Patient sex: M
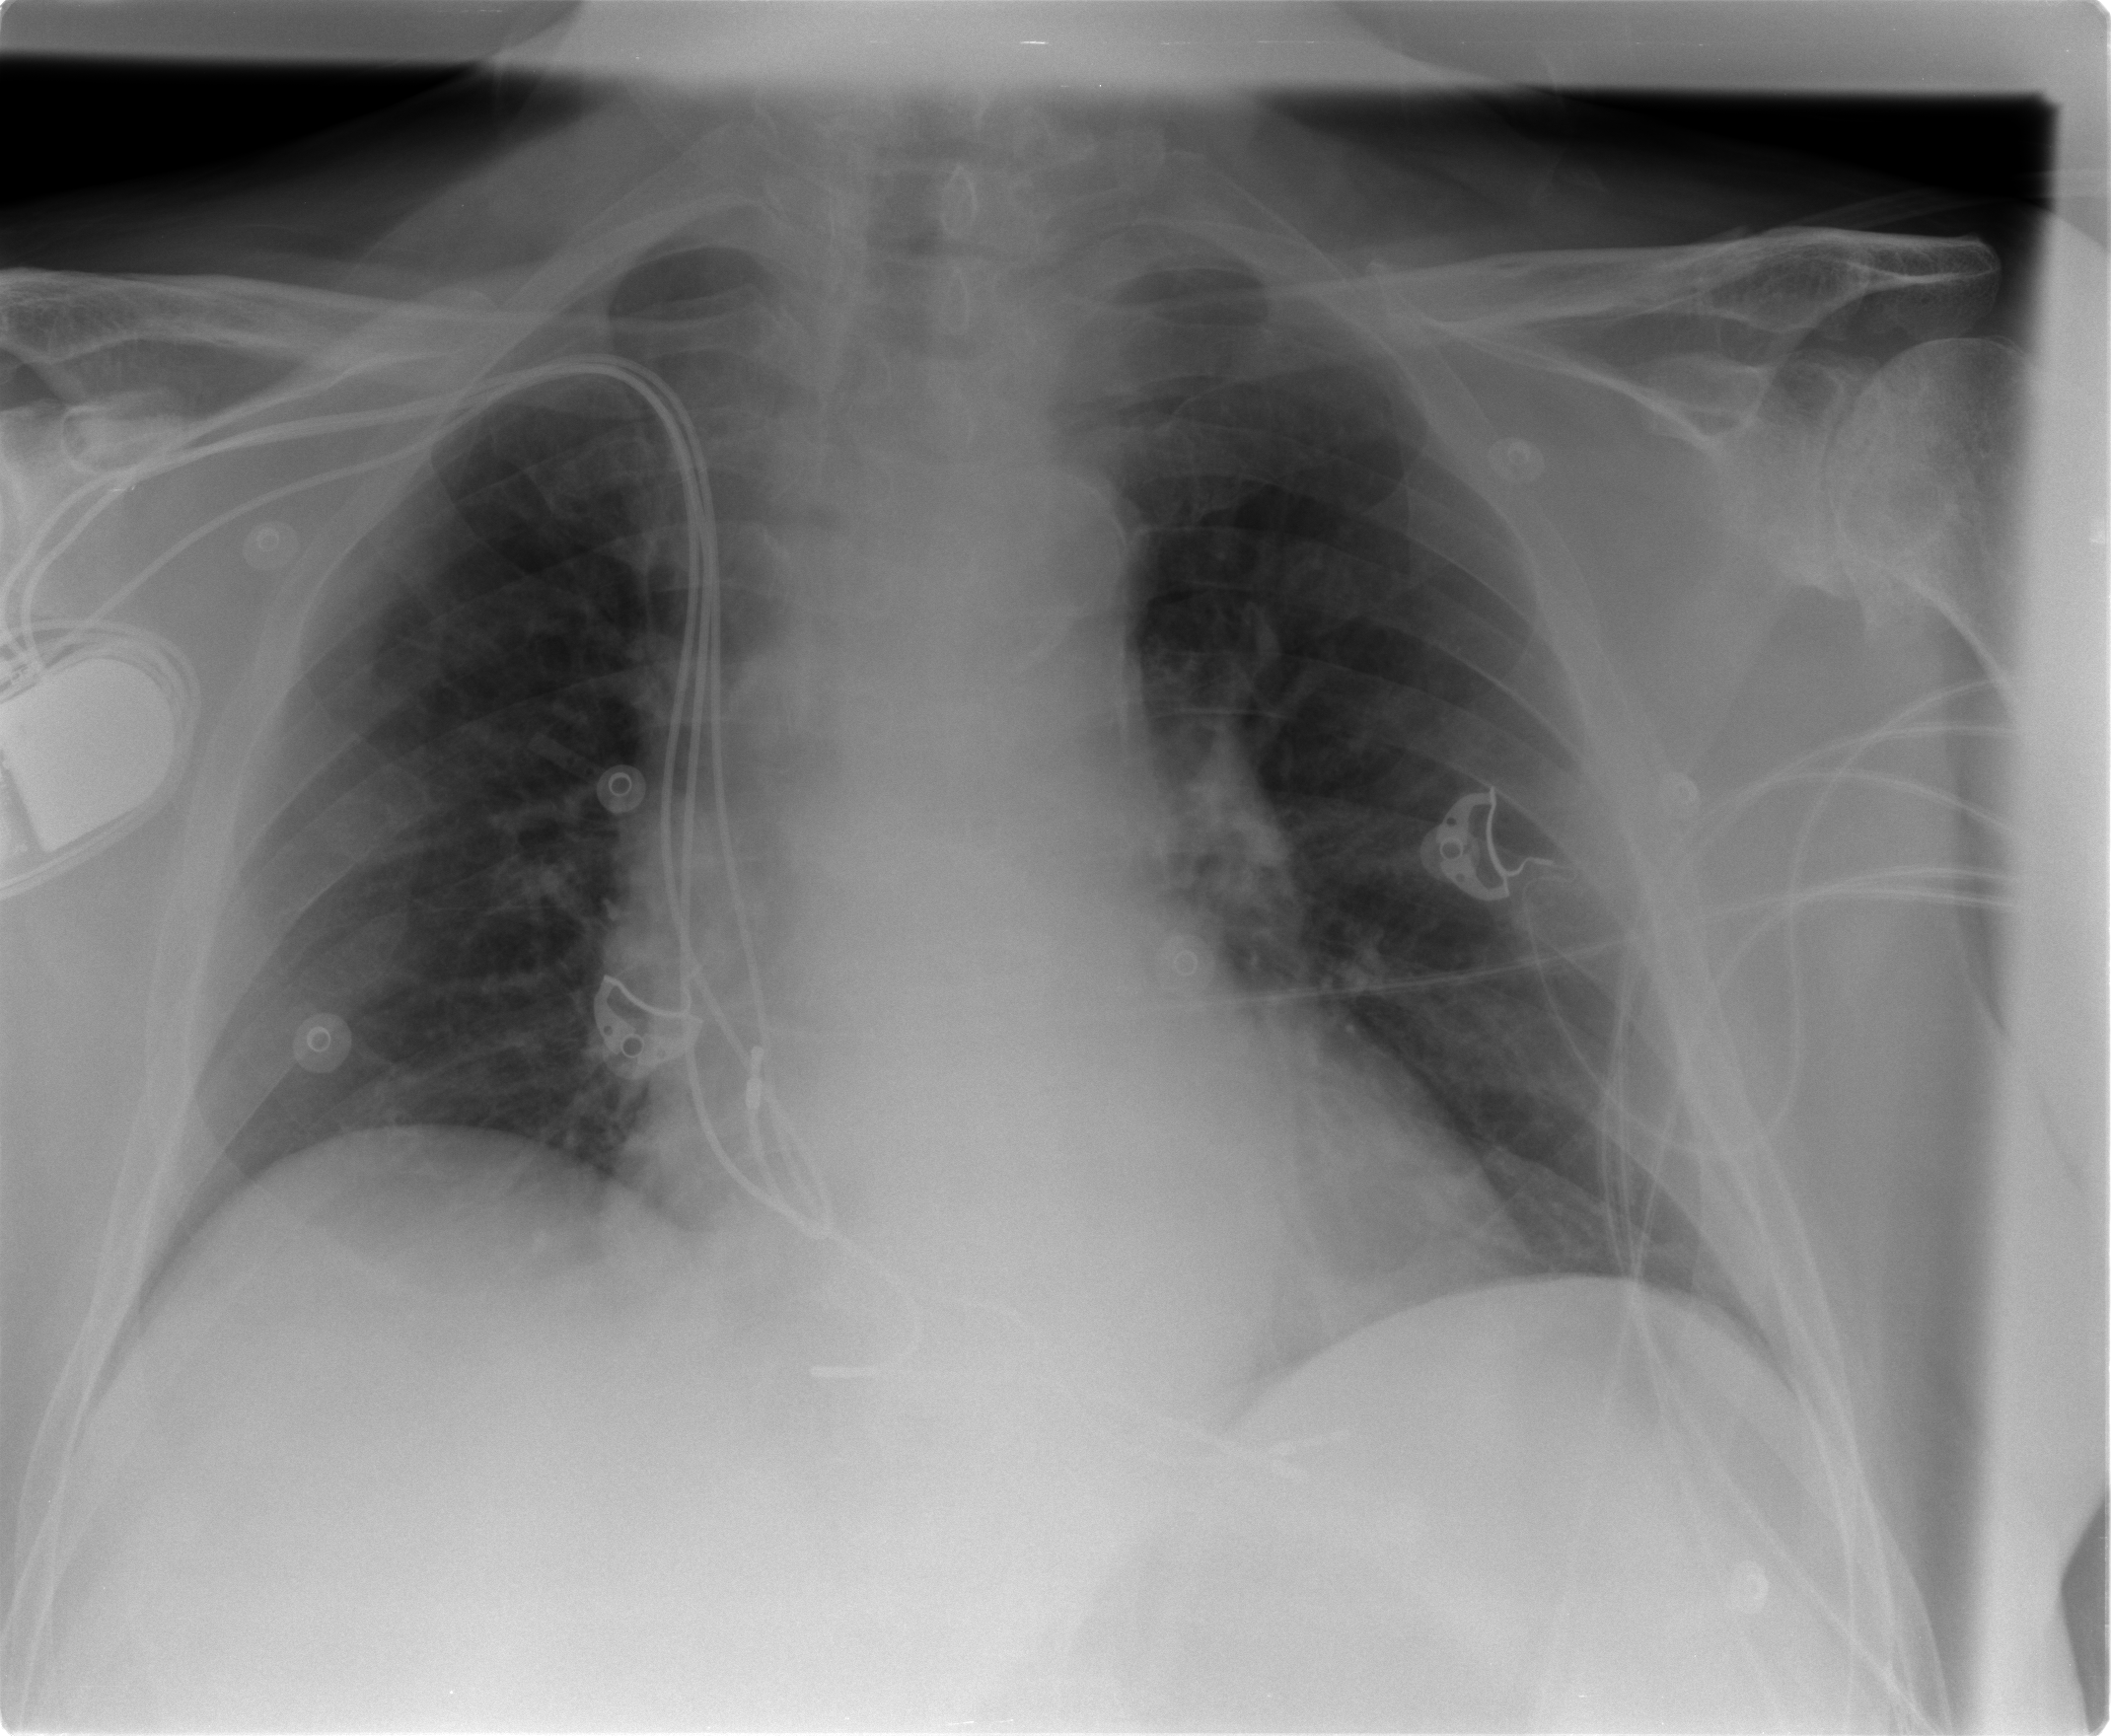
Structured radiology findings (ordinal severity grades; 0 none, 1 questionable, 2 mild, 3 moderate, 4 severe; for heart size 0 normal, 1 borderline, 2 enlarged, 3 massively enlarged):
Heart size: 0
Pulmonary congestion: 2
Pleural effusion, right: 0
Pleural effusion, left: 0
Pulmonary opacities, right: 0
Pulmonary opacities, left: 0
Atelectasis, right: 2
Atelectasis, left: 2